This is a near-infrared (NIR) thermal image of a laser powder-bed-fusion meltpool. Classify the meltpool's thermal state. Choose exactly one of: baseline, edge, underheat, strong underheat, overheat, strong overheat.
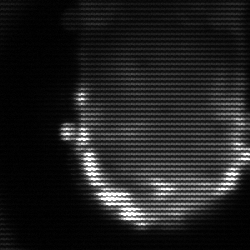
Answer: baseline